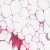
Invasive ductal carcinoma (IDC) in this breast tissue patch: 0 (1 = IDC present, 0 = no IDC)